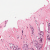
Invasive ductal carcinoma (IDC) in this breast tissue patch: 1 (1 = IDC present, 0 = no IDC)